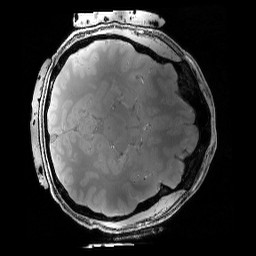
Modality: PDw
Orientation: axial
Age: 30
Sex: male
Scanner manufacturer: siemens
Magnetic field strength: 6.98 T
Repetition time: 1.38 s
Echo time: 0.00242 s